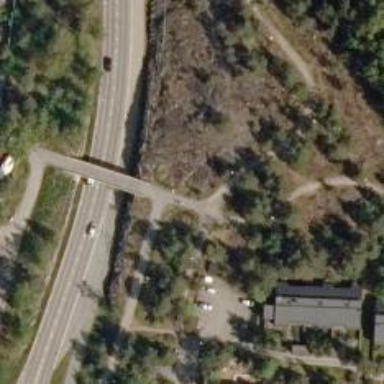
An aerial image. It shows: Asphalt cycleway.